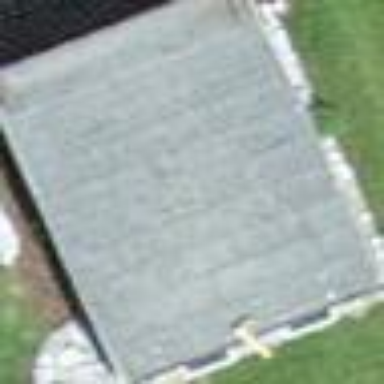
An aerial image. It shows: Garage building.